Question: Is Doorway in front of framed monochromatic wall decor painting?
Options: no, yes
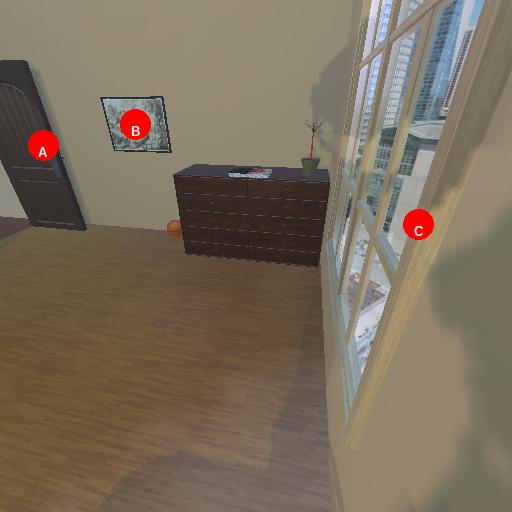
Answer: no